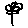
Label: flower